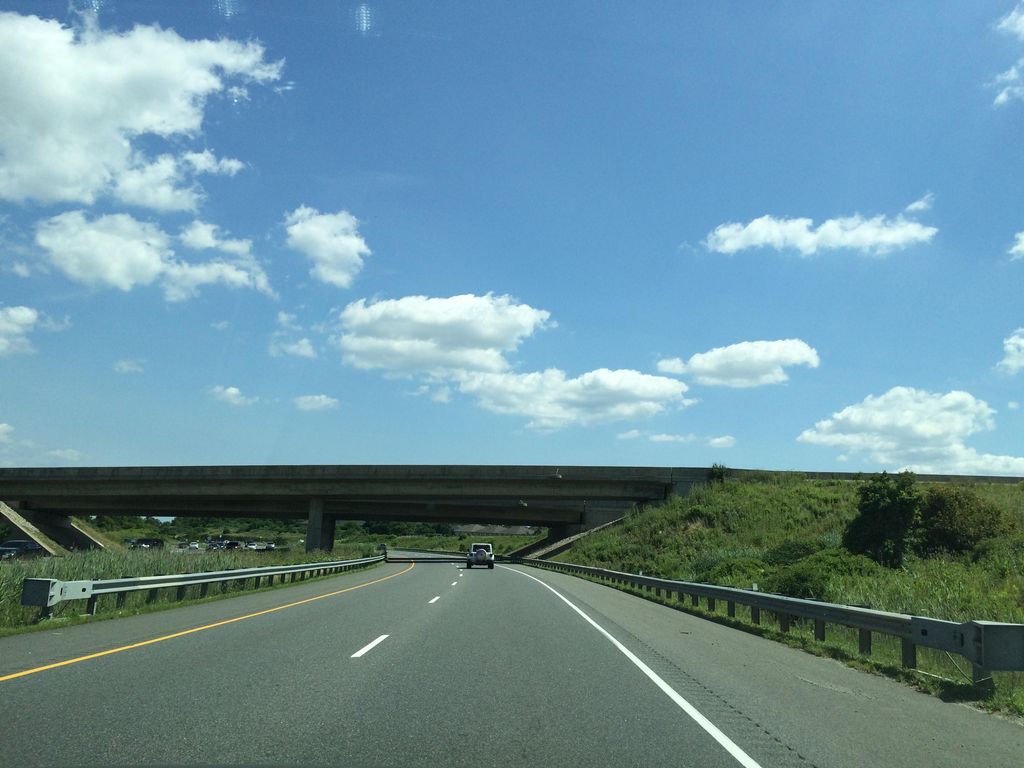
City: hamilton